Interaction volume radius: 10 \u00c5
Interaction volume height: 15 \u00c5
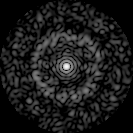
Disorder parameter: 0.8012